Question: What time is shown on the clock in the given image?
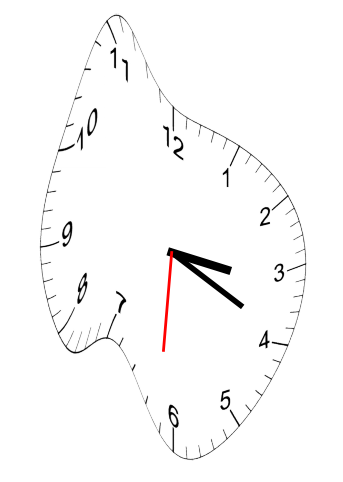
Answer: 03:19:31